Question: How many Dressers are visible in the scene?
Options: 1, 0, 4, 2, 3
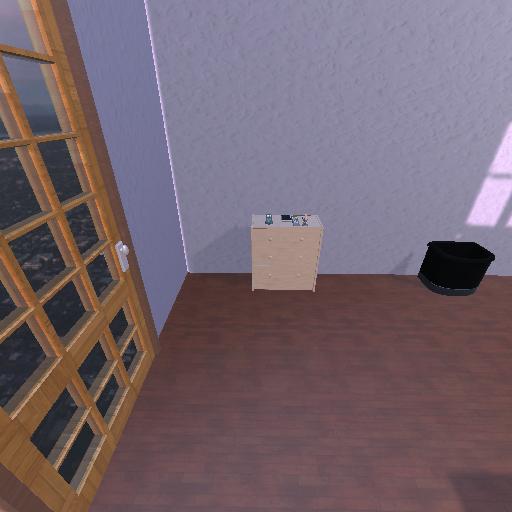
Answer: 1